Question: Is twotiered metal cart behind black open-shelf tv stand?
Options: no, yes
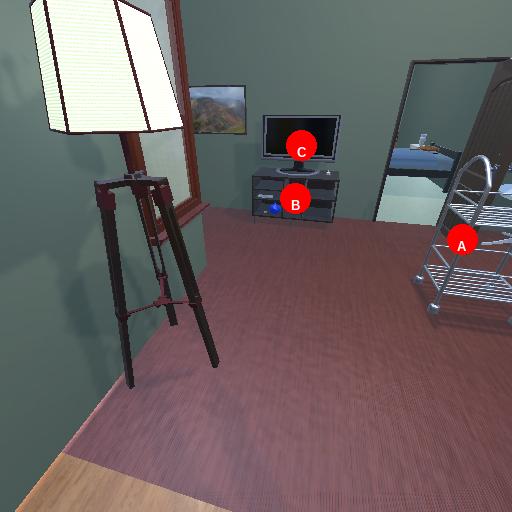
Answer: no